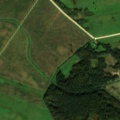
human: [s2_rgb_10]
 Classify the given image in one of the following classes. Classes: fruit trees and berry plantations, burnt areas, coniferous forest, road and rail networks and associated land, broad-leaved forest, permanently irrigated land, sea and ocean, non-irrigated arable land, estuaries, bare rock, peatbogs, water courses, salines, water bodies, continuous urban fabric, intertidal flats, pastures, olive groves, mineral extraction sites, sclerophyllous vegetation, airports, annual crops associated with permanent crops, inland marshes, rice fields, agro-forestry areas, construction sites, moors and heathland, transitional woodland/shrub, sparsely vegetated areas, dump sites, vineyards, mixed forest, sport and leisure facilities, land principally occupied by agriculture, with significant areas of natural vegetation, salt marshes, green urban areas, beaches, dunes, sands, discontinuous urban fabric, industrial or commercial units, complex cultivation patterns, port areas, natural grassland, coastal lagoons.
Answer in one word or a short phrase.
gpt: non-irrigated arable land, fruit trees and berry plantations, pastures, broad-leaved forest